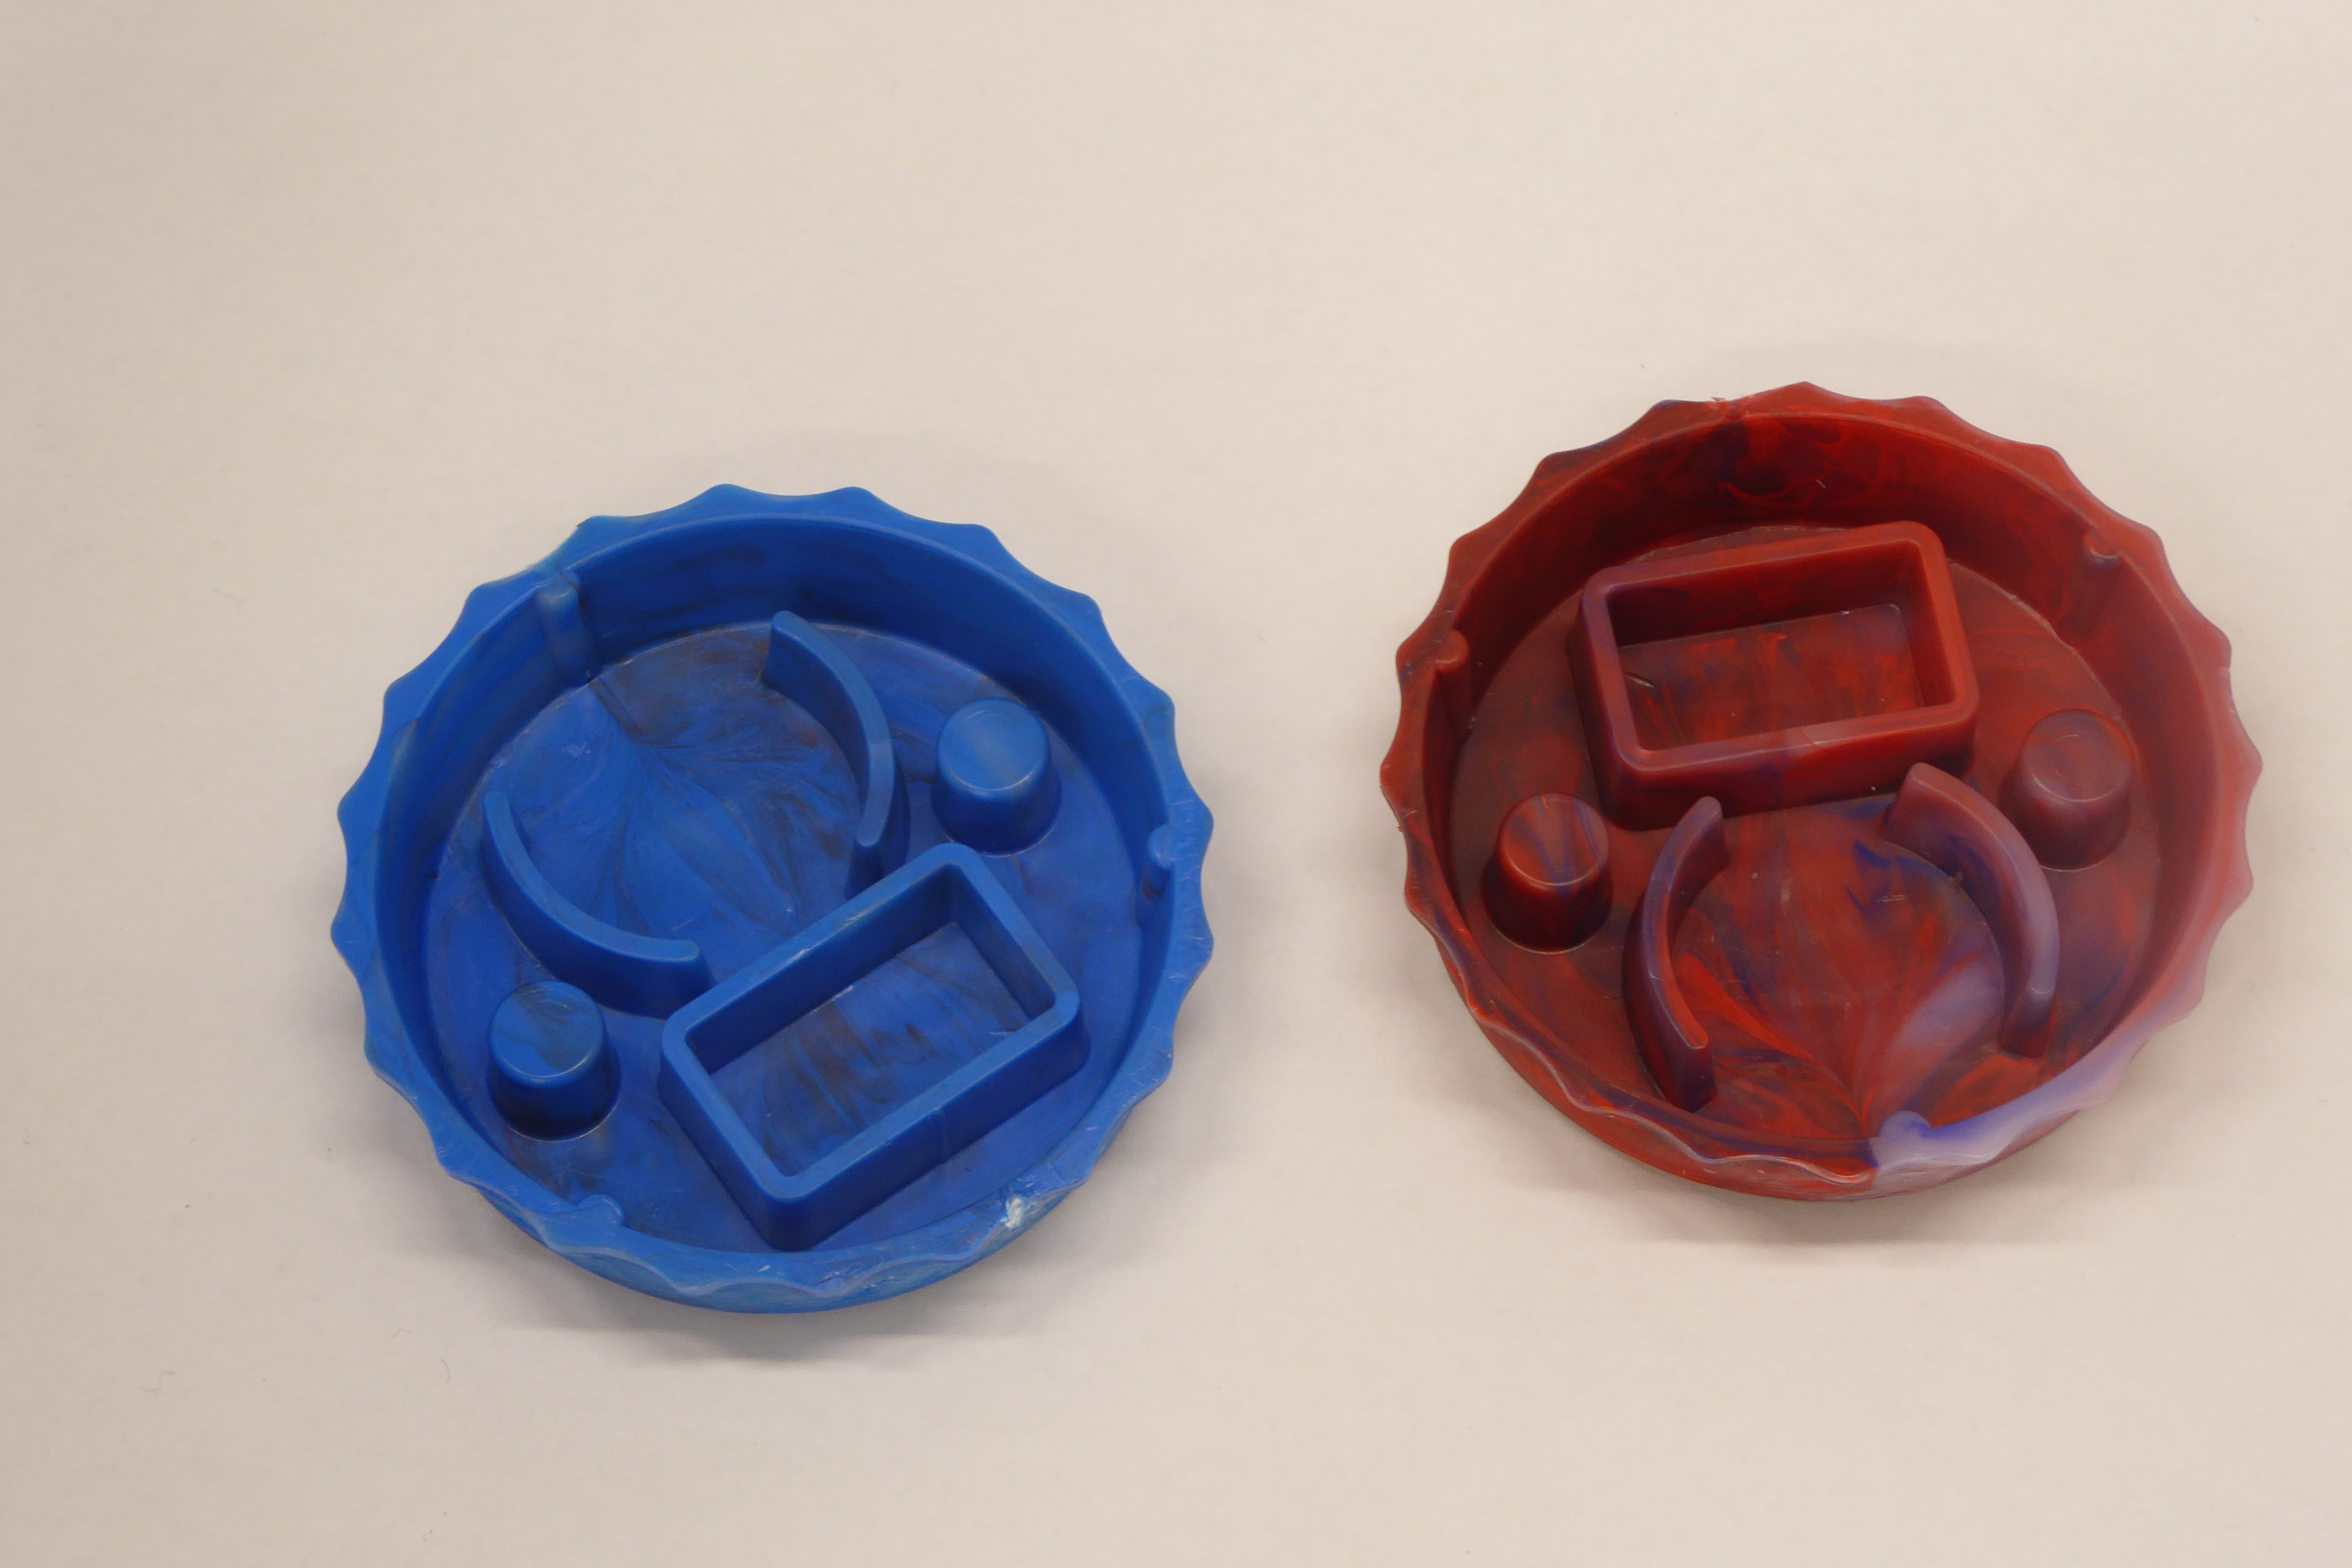
Label: Bottle Opener - Cover